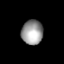
Tissue: lung
Cell type: Epithelial cells
Senescence score: 0.1995
Nuclear area (px): 513
Mean DAPI intensity: 154.014